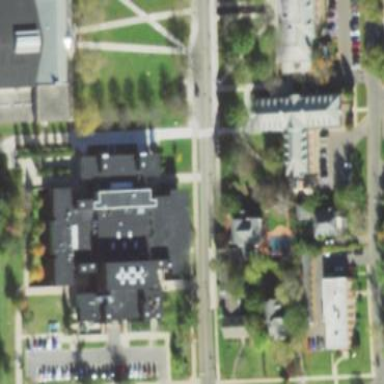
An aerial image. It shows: College building.